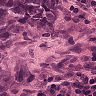
Metastatic tissue present: yes